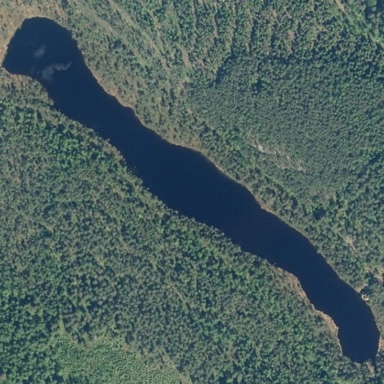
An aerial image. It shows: Beautiful lake surrounded by nature.